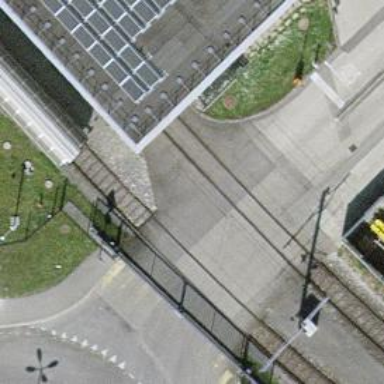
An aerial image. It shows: Railway level crossing.